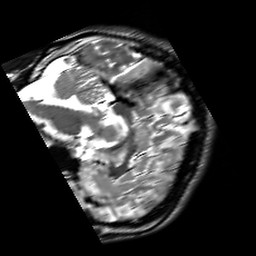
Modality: T2w
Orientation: sagittal
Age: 23
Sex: male
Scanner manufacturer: siemens
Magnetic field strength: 3 T
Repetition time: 7 s
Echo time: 0.09 s